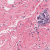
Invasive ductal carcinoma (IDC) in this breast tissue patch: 0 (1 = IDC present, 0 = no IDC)